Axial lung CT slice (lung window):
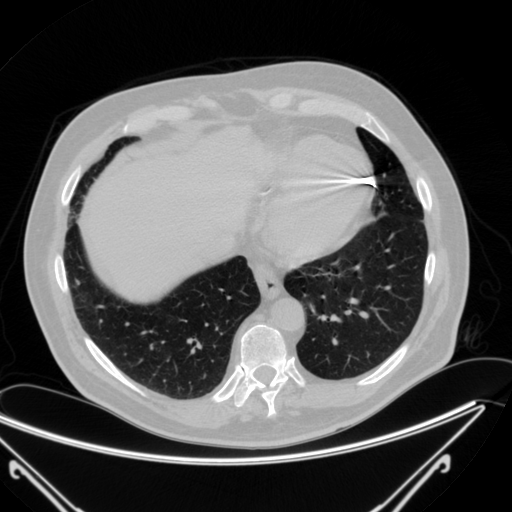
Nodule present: no